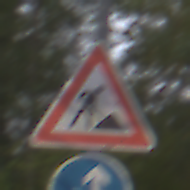
Verkehrszeichen: Arbeitsstelle
Zusatzzeichen unten: VorgeschriebeneFahrtrichtungGeradeausOderLinks
Umgebung: Outdoor, Nature
Tageszeit: Midday
Wetter: Overcast
Licht: Natural
Jahreszeit: Autumn
Kontrast: LowContrast